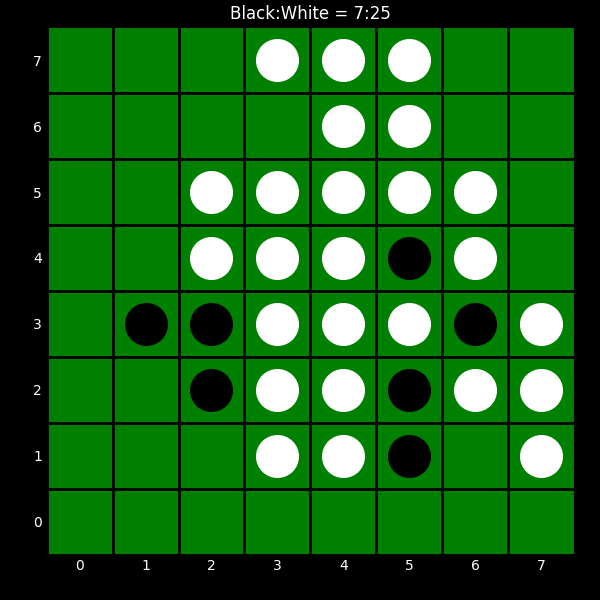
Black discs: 7
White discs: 25